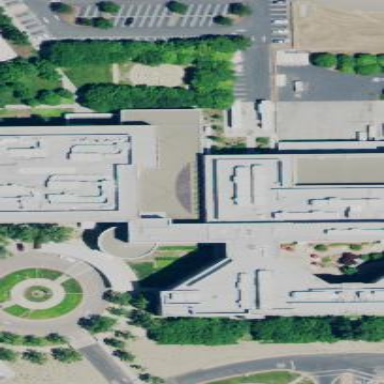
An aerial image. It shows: Hospital building.